Question: I'm starting with MVC3 and want to use some flexible architecture, so I've read tens of blogs, a book (Pro ASP.NET MVC 3), read about SOLID principles and finally got to an application structure I like (or at least I think so, so far, because I haven't built anything on it yet):

In this structure:
- - - - - -
The main reason for Domain using Services is to validate unique keys on the Validate methods of POCO (IValidatable) classes.
I'm starting to build a reference application with this structure but I have faced, so far, two problems:
1. I'm using a Data.Tests project with unit tests for the repositories, but haven't found a way to inject (using Ninject) a implementation of the service (in the constructor or otherwise) on the model, so the Validate method can call the CheckUniqueKey on the service.
2. I haven't found any reference about hooking up Ninject to a TEST project (lots of for the WebUI project).
What I'm trying to achive here is beeing able to switch from EF to something else like DAPPER, by just changing the DATA assembly.
Right now (as of 09-AUG-2011) Ninject is working but I think I'm missing something.
I have a CustomerRepository with two constructors:
'''
public class CustomerRepository : BaseRepository<Customer>, ICustomerRepository
{
// The repository usually receives a DbContext
public CustomerRepository(RefAppContext context)
: base(context)
{
}
// If we don't receive a DbContext then we create the repository with a defaulte one
public CustomerRepository()
: base(RefApp.DbContext())
{
}
...
}
'''
On the TestInitialize:
'''
// These are for testing the Repository against a test database
[TestInitialize()]
public void TestInitialize()
{
// Context used for tests
this.context = new RefAppContext();
// This is just to make sure Ninject is working,
// would have used: repository = new CustomerRepository(context);
this.kernel = NinjectMVC3.CreateKernel();
this.kernel.Rebind<ICustomerRepository>().To<CustomerRepository>().WithConstructorArgument("context", context);
this.repository = kernel.Get<ICustomerRepository>();
}
'''
On the Customer class:
'''
public class Customer : IValidatableObject
{
...
public IEnumerable<ValidationResult> Validate(ValidationContext validationContext)
{
// I want to replace this with a "magic" call to ninject
CustomerRepository rep = new CustomerRepository();
Customer customer = rep.GetDupReferenceCustomer(this);
if (customer != null)
yield return new ValidationResult("Customer "" + customer.Name + "" has the same reference, can't duplicate", new [] { "Reference" });
}
...
}
'''
What would be the best way to use Ninject in this scenario?
Any help will be highly appreciated.
I'll consider this question as aswered so far. I could get Ninject working, sort of, but it looks like achiving the Dependency Inversion Principle (DIP) of SOLID is going to take some more time.
In that respect, I had to lump together Domain, Services and Data, I'll create another question some other time and keep the project going the usual way for now.
Thanks everybody.
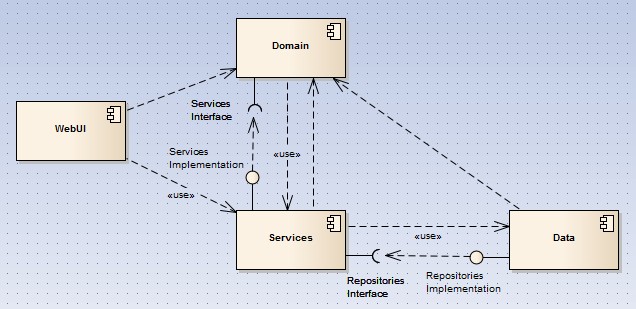
Answer: Unit testing should be done without Ninject. Just create an instance of the object under test and inject a mock for every dependency manually.
For Integration Tests you can use the kernel inclusive all bindings from the application bootstrapper and everything you want to replace by a Mock. e.g. Replace the Session binding by one that uses an in memory data storage instead of a real database.